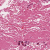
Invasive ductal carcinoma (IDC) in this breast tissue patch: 0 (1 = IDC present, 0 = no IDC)